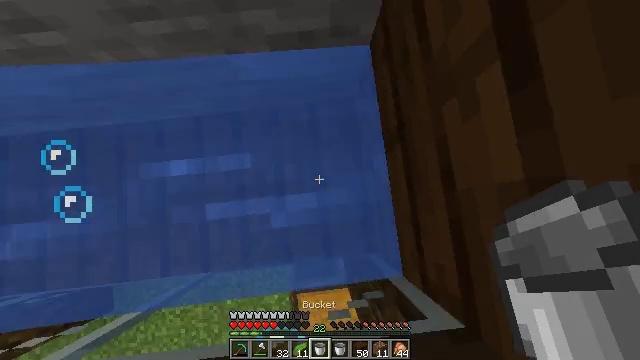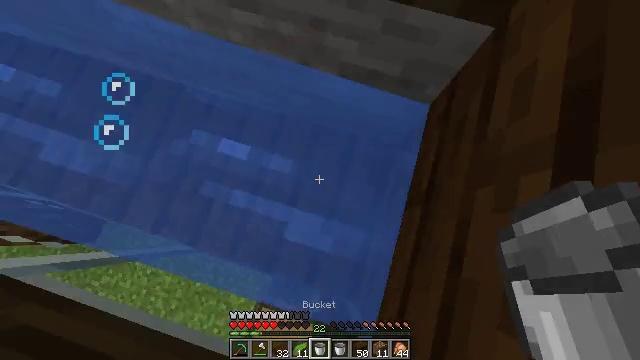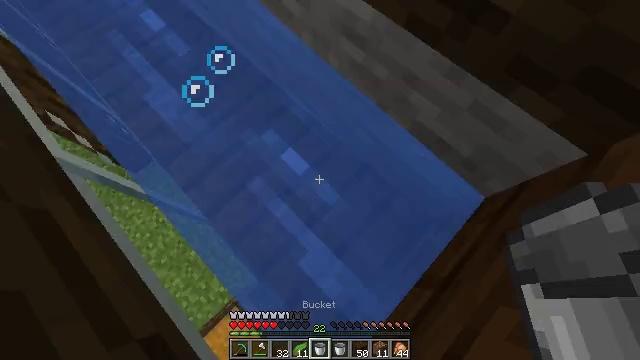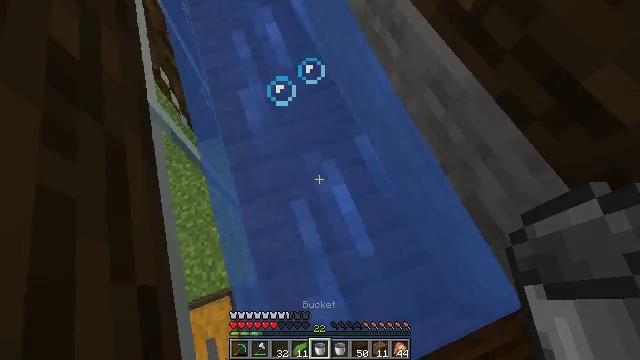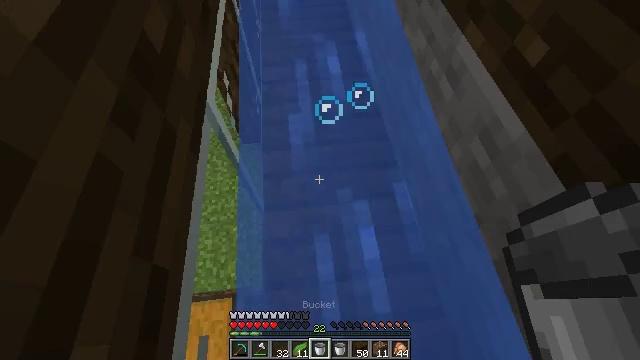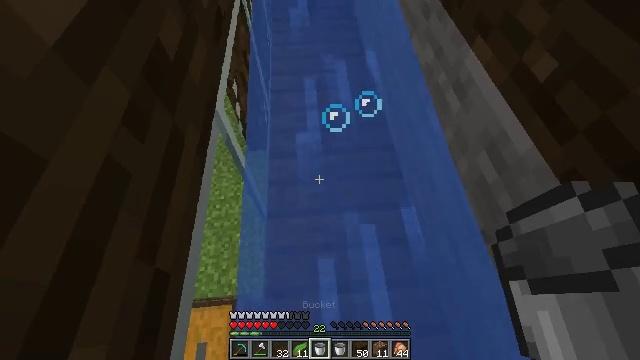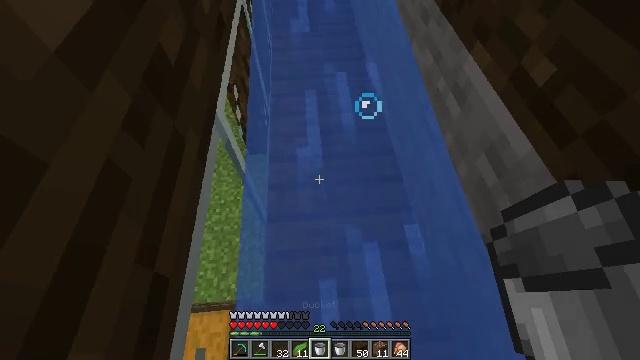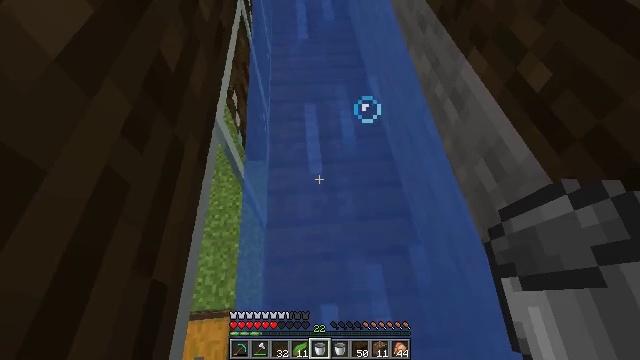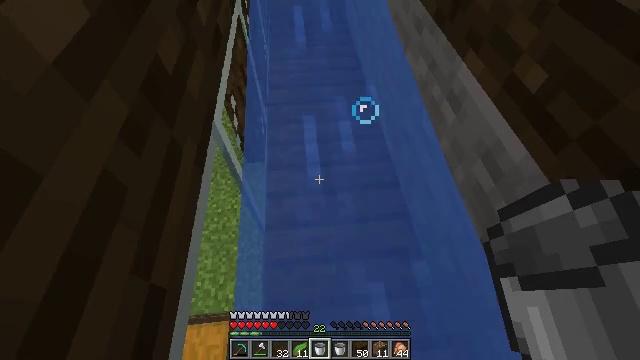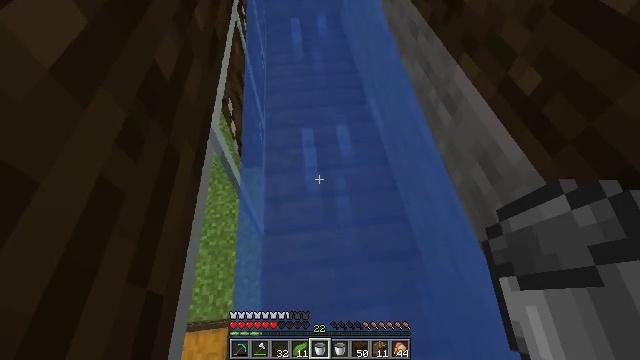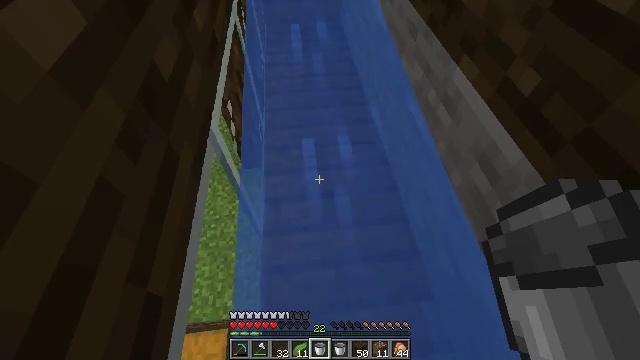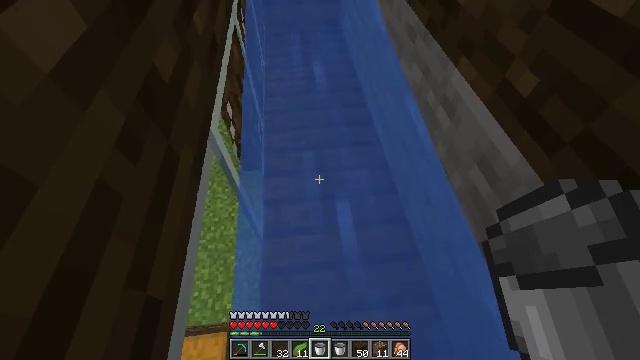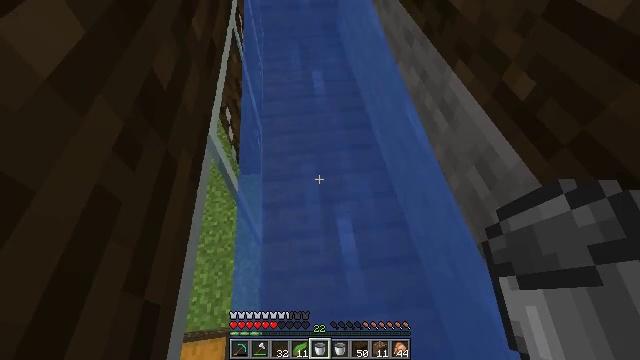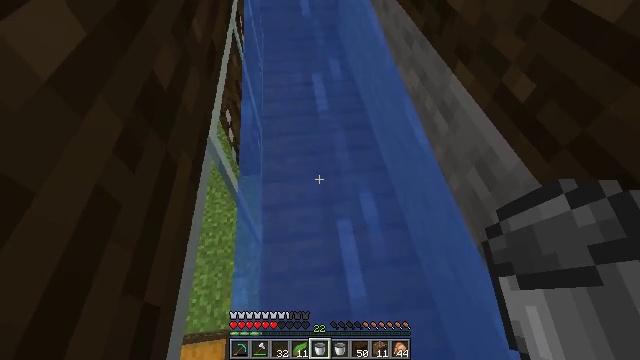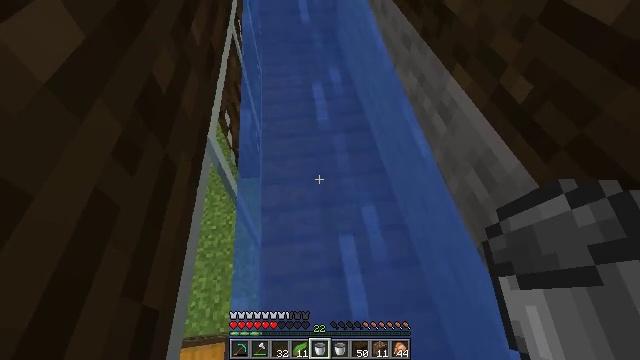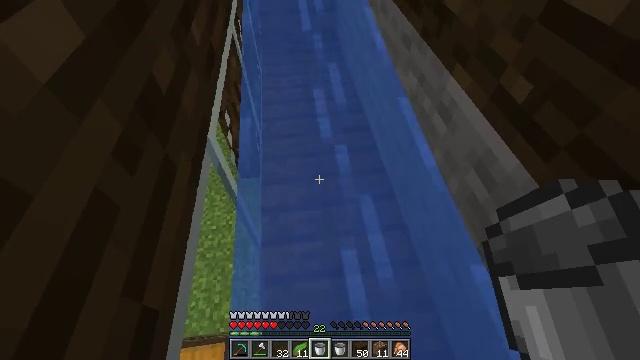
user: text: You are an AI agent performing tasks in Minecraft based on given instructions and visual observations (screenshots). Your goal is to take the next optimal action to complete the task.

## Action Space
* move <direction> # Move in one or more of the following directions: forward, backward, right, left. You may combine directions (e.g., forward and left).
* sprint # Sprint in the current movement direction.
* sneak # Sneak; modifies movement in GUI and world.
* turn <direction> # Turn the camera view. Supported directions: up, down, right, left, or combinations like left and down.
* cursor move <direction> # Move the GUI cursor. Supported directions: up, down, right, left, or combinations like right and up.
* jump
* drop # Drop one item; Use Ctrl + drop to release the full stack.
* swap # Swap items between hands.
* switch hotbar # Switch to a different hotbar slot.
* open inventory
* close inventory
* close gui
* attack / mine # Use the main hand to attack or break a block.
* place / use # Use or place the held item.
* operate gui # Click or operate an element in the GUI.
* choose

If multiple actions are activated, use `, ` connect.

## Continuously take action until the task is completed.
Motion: motion action
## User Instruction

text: Gather dark oak slab from the structure.
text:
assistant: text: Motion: turn left and up
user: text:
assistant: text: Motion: turn left and up
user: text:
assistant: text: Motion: turn left and up
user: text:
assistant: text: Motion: turn left and up
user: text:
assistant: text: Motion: turn left and up
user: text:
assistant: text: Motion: no_op
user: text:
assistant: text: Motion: turn up
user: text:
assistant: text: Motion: no_op
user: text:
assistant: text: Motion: no_op
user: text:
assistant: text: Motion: no_op
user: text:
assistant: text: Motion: no_op
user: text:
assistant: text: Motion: no_op
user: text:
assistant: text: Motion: no_op
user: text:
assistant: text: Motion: no_op
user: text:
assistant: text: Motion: move forward
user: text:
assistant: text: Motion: move forward
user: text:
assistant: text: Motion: move forward
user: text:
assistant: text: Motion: move forward
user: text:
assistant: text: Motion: move forward
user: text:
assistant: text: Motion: move forward
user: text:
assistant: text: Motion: move forward
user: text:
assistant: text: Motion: move forward
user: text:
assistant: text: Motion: move forward
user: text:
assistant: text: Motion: move forward
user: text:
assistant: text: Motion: move forward
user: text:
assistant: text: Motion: move forward, turn left
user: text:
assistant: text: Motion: move forward, turn left
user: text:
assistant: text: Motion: move forward
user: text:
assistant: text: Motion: move forward
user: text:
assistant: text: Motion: move forward